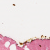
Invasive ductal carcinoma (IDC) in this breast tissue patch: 0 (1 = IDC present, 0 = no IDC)